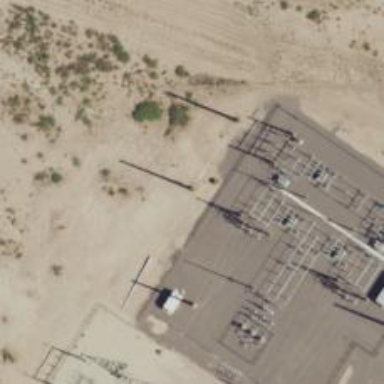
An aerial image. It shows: Power pole.